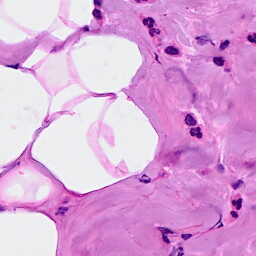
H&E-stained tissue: Breast